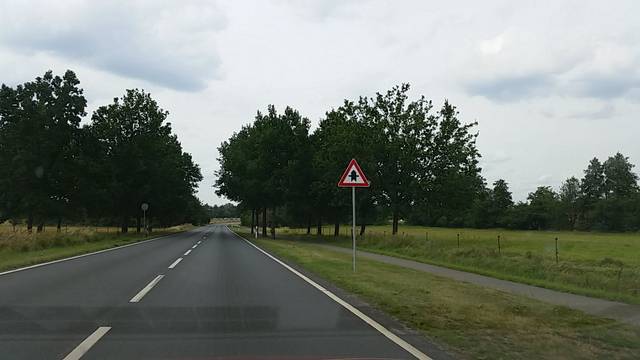
Region: Germany
Coordinates: 52.422, 10.83